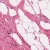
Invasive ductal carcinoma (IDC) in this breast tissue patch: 0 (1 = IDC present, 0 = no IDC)